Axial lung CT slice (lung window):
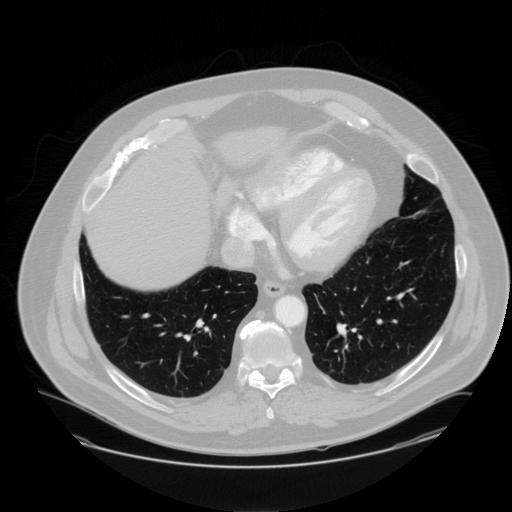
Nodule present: no